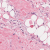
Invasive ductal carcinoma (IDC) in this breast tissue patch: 0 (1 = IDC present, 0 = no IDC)